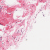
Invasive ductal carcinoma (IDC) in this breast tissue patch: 0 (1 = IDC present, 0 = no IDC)